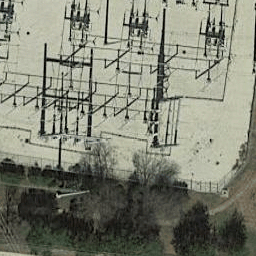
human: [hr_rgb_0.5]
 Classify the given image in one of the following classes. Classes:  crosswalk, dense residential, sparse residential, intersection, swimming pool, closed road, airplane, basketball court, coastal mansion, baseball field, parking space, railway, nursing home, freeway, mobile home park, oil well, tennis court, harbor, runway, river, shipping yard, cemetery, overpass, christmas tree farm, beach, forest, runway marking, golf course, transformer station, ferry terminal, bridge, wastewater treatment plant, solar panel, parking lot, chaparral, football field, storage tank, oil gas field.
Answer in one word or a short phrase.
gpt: transformer station